Question: Trying to set image icon for 'JLabel' but returns a 'null' URL?
I am using Netbeans and have included background.png in my project but it still returns 'null'?
'''
import java.awt.image.BufferedImage;
import java.net.URL;
import javax.imageio.ImageIO;
import javax.swing.*;
public class NewClass extends JFrame {
JLabel o = new JLabel();
public NewClass() {
createImage("background.png");
add(o);
setVisible(true);
setSize(100, 100);
setResizable(false);
}
public static void main(String[] args) {
new NewClass();
}
public void createImage(String str) {
URL url = getClass().getResource(str);
try {
BufferedImage image = ImageIO.read(url);
o.setIcon(new ImageIcon(image));
} catch (Exception e) {
e.printStackTrace();
}
}
}
'''
Error details in stack trace:
'''
java.lang.IllegalArgumentException: input == null!
at javax.imageio.ImageIO.read(ImageIO.java:1388)
at Test.NewClass.createImage(NewClass.java:32)
at Test.NewClass.<init>(NewClass.java:18)
at Test.NewClass.main(NewClass.java:26)
'''
Please could you help unsure why it doesn't work, when i try
'''
JLabel o = new JLabel(new ImageIcon("background.png");
'''
It works but this is error prone incase background.png doesn't exist?
Thankyou
EDIT: components-SplitPaneDemo2Project - where this is name of netbeans project & background png is directly inside this folder
Located in here:
C:\Users\John\Documents\NetBeansProjects\components-SplitPaneDemo2Project
Screenshot:

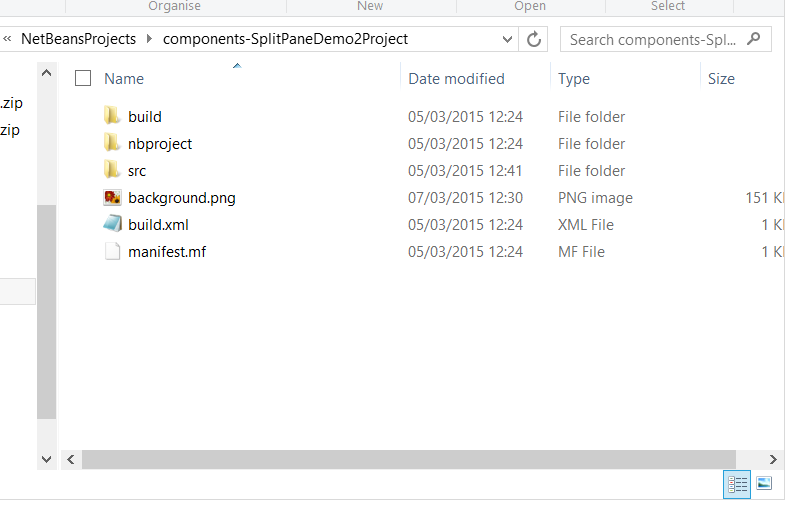
Answer: I've tested your code with some changes and it works fine:
'''
public class NewClass extends javax.swing.JFrame {
JLabel o = new JLabel();
public NewClass() {
initComponents();
createImage("background.png");
add(o);
setVisible(true);
setSize(100, 100);
setResizable(false);
o.setLocation(20, 20);
o.setSize(100, 25);
}
public void createImage(String str) {
URL url = getClass().getResource(str);
try {
BufferedImage image = ImageIO.read(url);
o.setIcon(new ImageIcon(image));
} catch (Exception e) {
e.printStackTrace();
}
}
....
}
'''
in the constructor I've set location and size for 'o'.
'background.png' must be in the parent package of 'NewClass'.